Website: bh-photo
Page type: address-validator
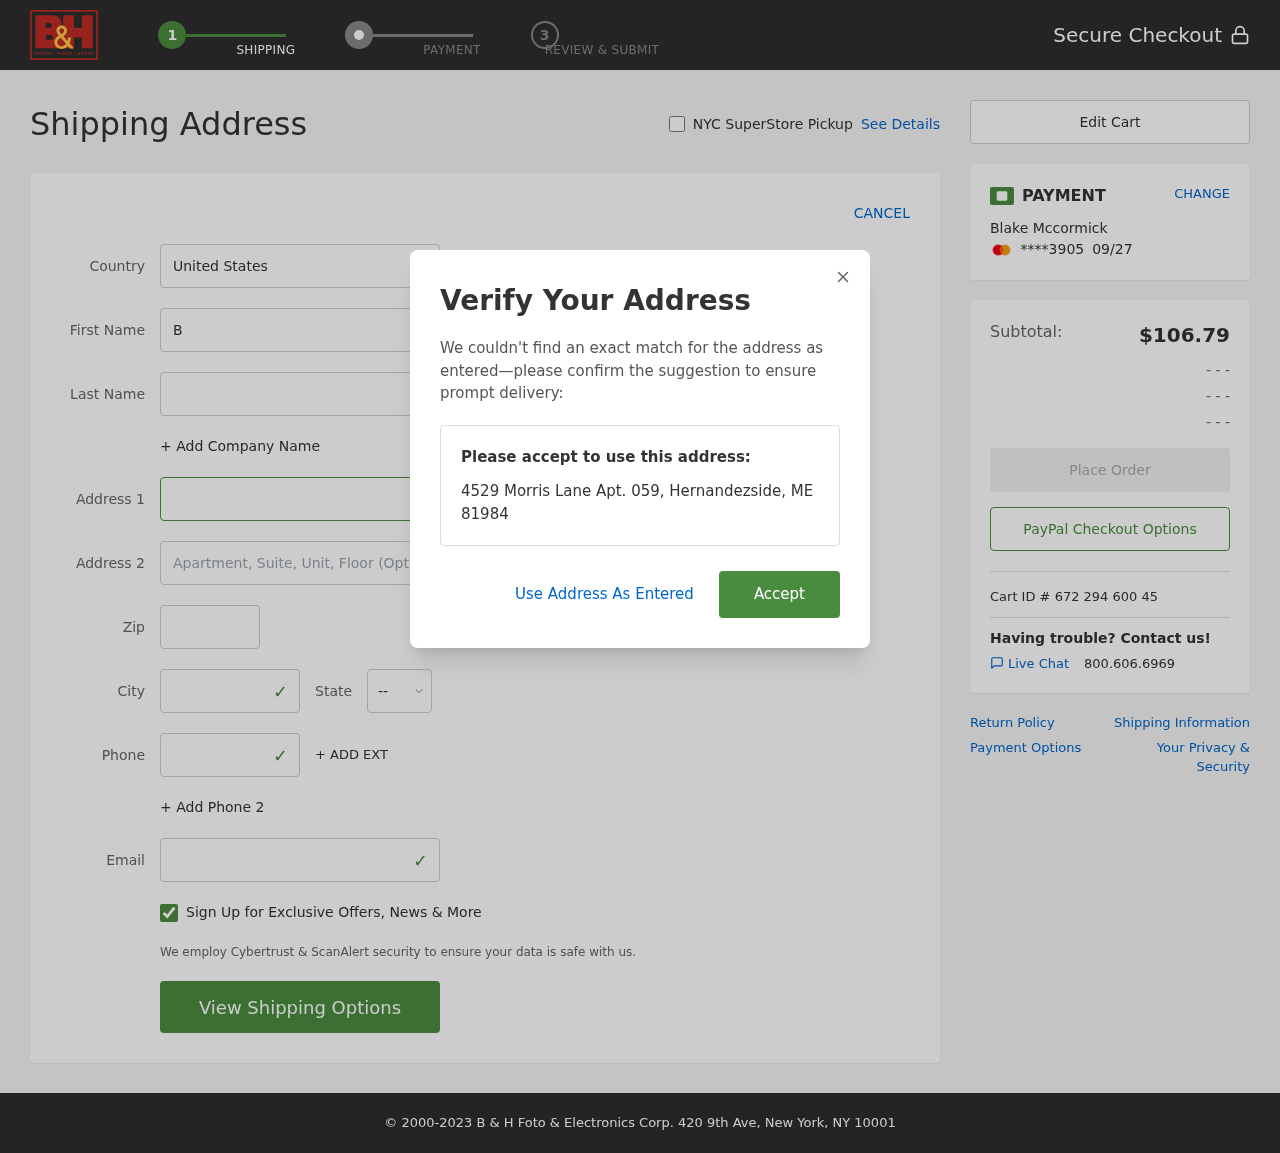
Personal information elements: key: PII_CARD_EXPIRY
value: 09/27
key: PII_CARD_LAST4
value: ****3905
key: PII_CITY
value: Hernandezside
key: PII_COUNTRY
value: United States
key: PII_EMAIL
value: blake_mccormick@hotmail.com
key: PII_FIRSTNAME
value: Blake
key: PII_FULLNAME
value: Blake Mccormick
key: PII_LASTNAME
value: Mccormick
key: PII_PHONE
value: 3996209712
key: PII_POSTCODE
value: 81984
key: PII_STATE_ABBR
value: ME
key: PII_STREET
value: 4529 Morris Lane Apt. 059
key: PII_CITY_STATE_ZIP
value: Hernandezside, ME 81984
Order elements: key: ORDER_SUBTOTAL
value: $106.79
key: ORDER_ID
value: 672 294 600 45